Field crop: maize
Growth stage: 2
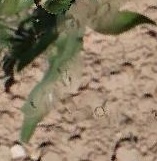
Species: maize